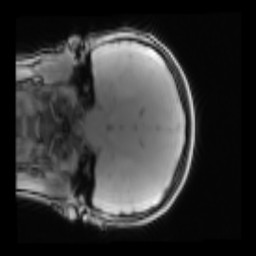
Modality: PDw
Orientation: coronal
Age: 14
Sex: female
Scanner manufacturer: siemens
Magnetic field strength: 3 T
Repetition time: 0.25 s
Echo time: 0.00103 s